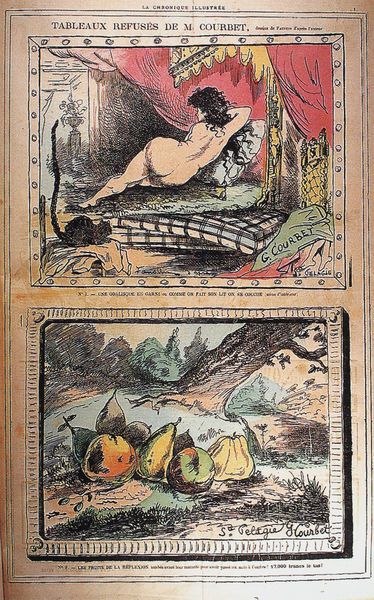
Titel: Karikatur von zwei Bildern von Courbet
Künstler: Faustin
Schlagwörter: akt, baum, nackt, wasser, bäume, fluss, landschaft, bunt, frau, rücken, skizze, zeichnung, gras, obst, rot, malerei, rahmen, signatur, vorhang, baumstamm, haare, früchte, stillleben, beine, apfel, rückenansicht, bilder, liegen, farbe, französisch, kissen, karikatur, salon, bett, liegend, matratze, birne, katze, courbet, buch, druck, schraffur, seite, zeitung, kopie, tableaux, troddel, baldachin, liegt, feige, hinterteil, boudoir, kritiker, illustrationen, verzeichnis, maya, gustave courbet, po, kartze, buvh, tableaux refusés de m. courbet, berühmtes gemälde, ibst, refuse, abgelehnt